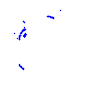
Particle: pion